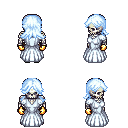
a pixel art fantasy rpg character, male body template, skeleton, underdress, robe skirt, white cyan loose hair, gold gloves, gray slippers, four views (front, back, left, right), 2x2 character sprite sheet, small pixel art, hard edges, no anti-aliasing